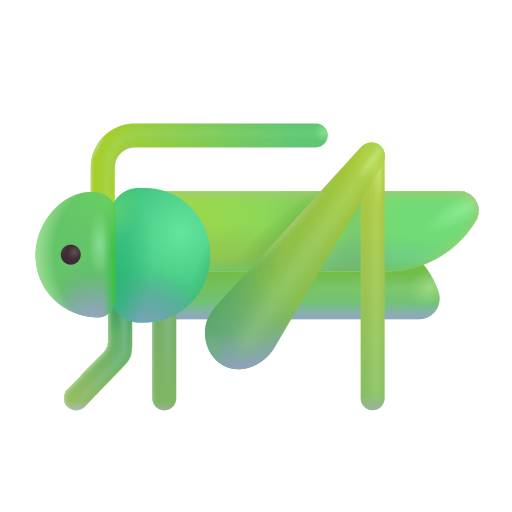
cricket color